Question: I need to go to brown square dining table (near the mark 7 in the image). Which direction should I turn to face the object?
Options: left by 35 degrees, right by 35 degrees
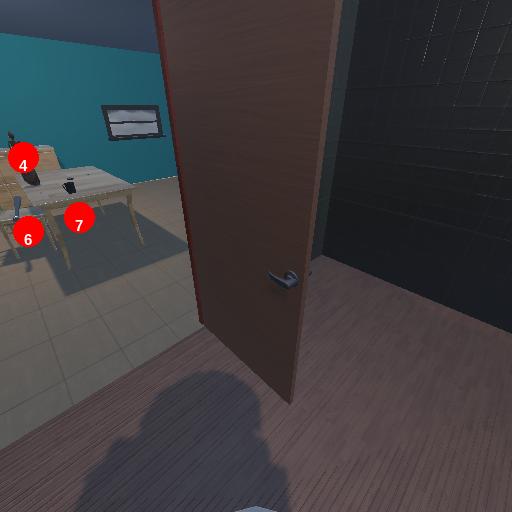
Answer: left by 35 degrees